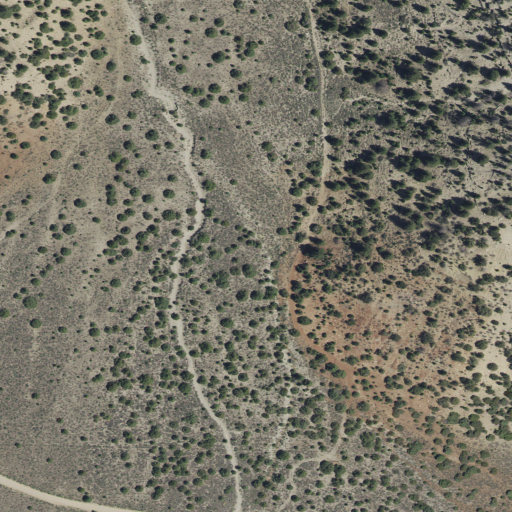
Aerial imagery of valley in Utah named Rocky Canyon containing shrub, evergreen forest, and open development